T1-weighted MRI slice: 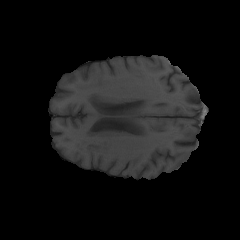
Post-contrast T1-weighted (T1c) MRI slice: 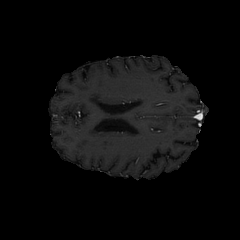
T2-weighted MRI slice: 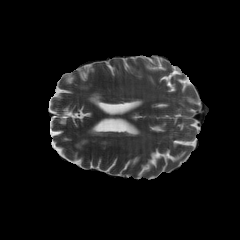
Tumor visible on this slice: no